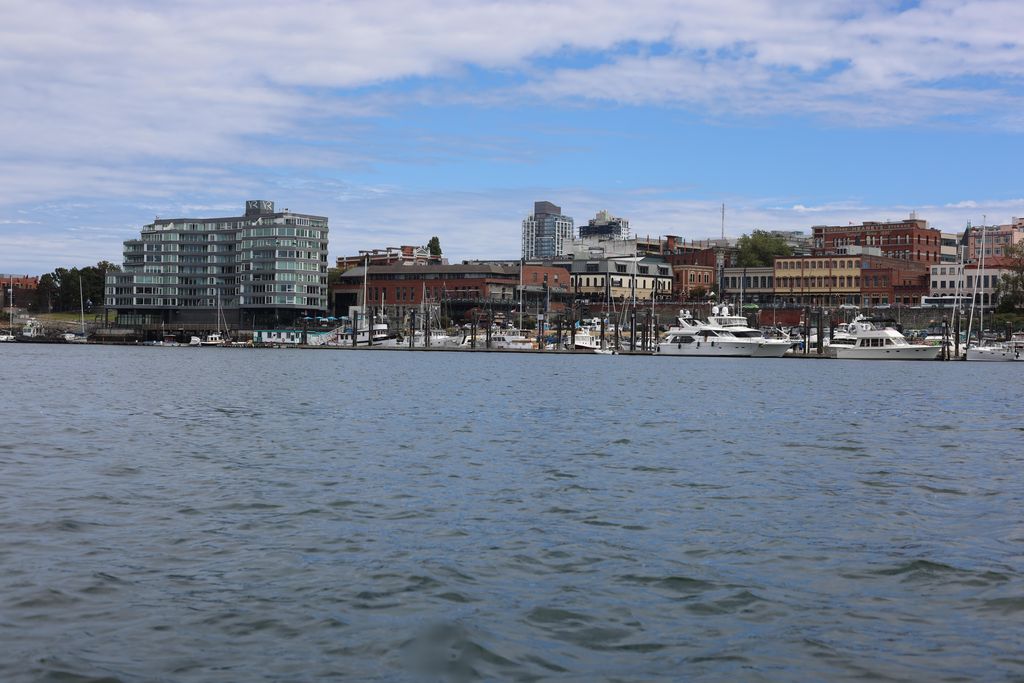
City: victoria